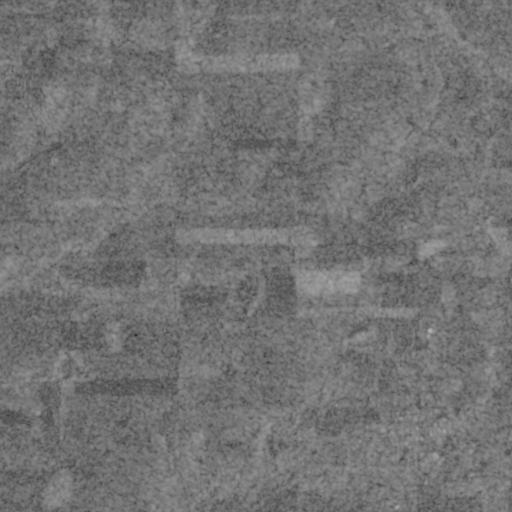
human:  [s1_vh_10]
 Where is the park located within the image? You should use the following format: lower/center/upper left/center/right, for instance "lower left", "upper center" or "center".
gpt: The park is located in the lower right of the image.
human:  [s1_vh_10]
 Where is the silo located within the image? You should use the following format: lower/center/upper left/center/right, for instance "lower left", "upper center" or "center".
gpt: The silo is located in the lower right of the image.
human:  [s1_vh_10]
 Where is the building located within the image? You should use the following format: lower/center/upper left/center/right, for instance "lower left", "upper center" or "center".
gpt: There is no building in the image.

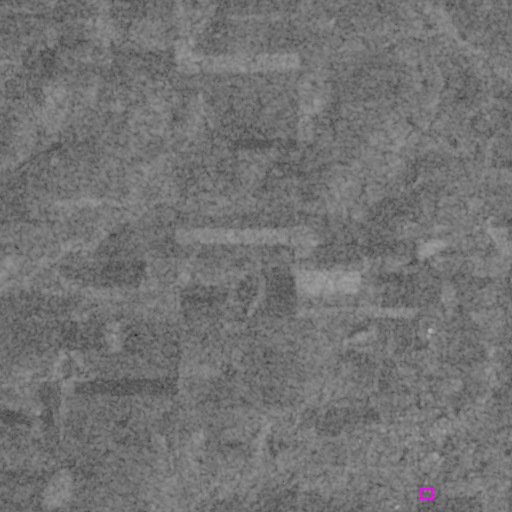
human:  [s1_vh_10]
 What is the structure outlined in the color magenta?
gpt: The structure outlined in magenta is a park.
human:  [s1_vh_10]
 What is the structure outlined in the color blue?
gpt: There is no blue outline.